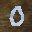
Label: 0